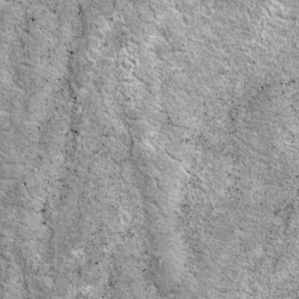
Label: non_frost